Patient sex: F
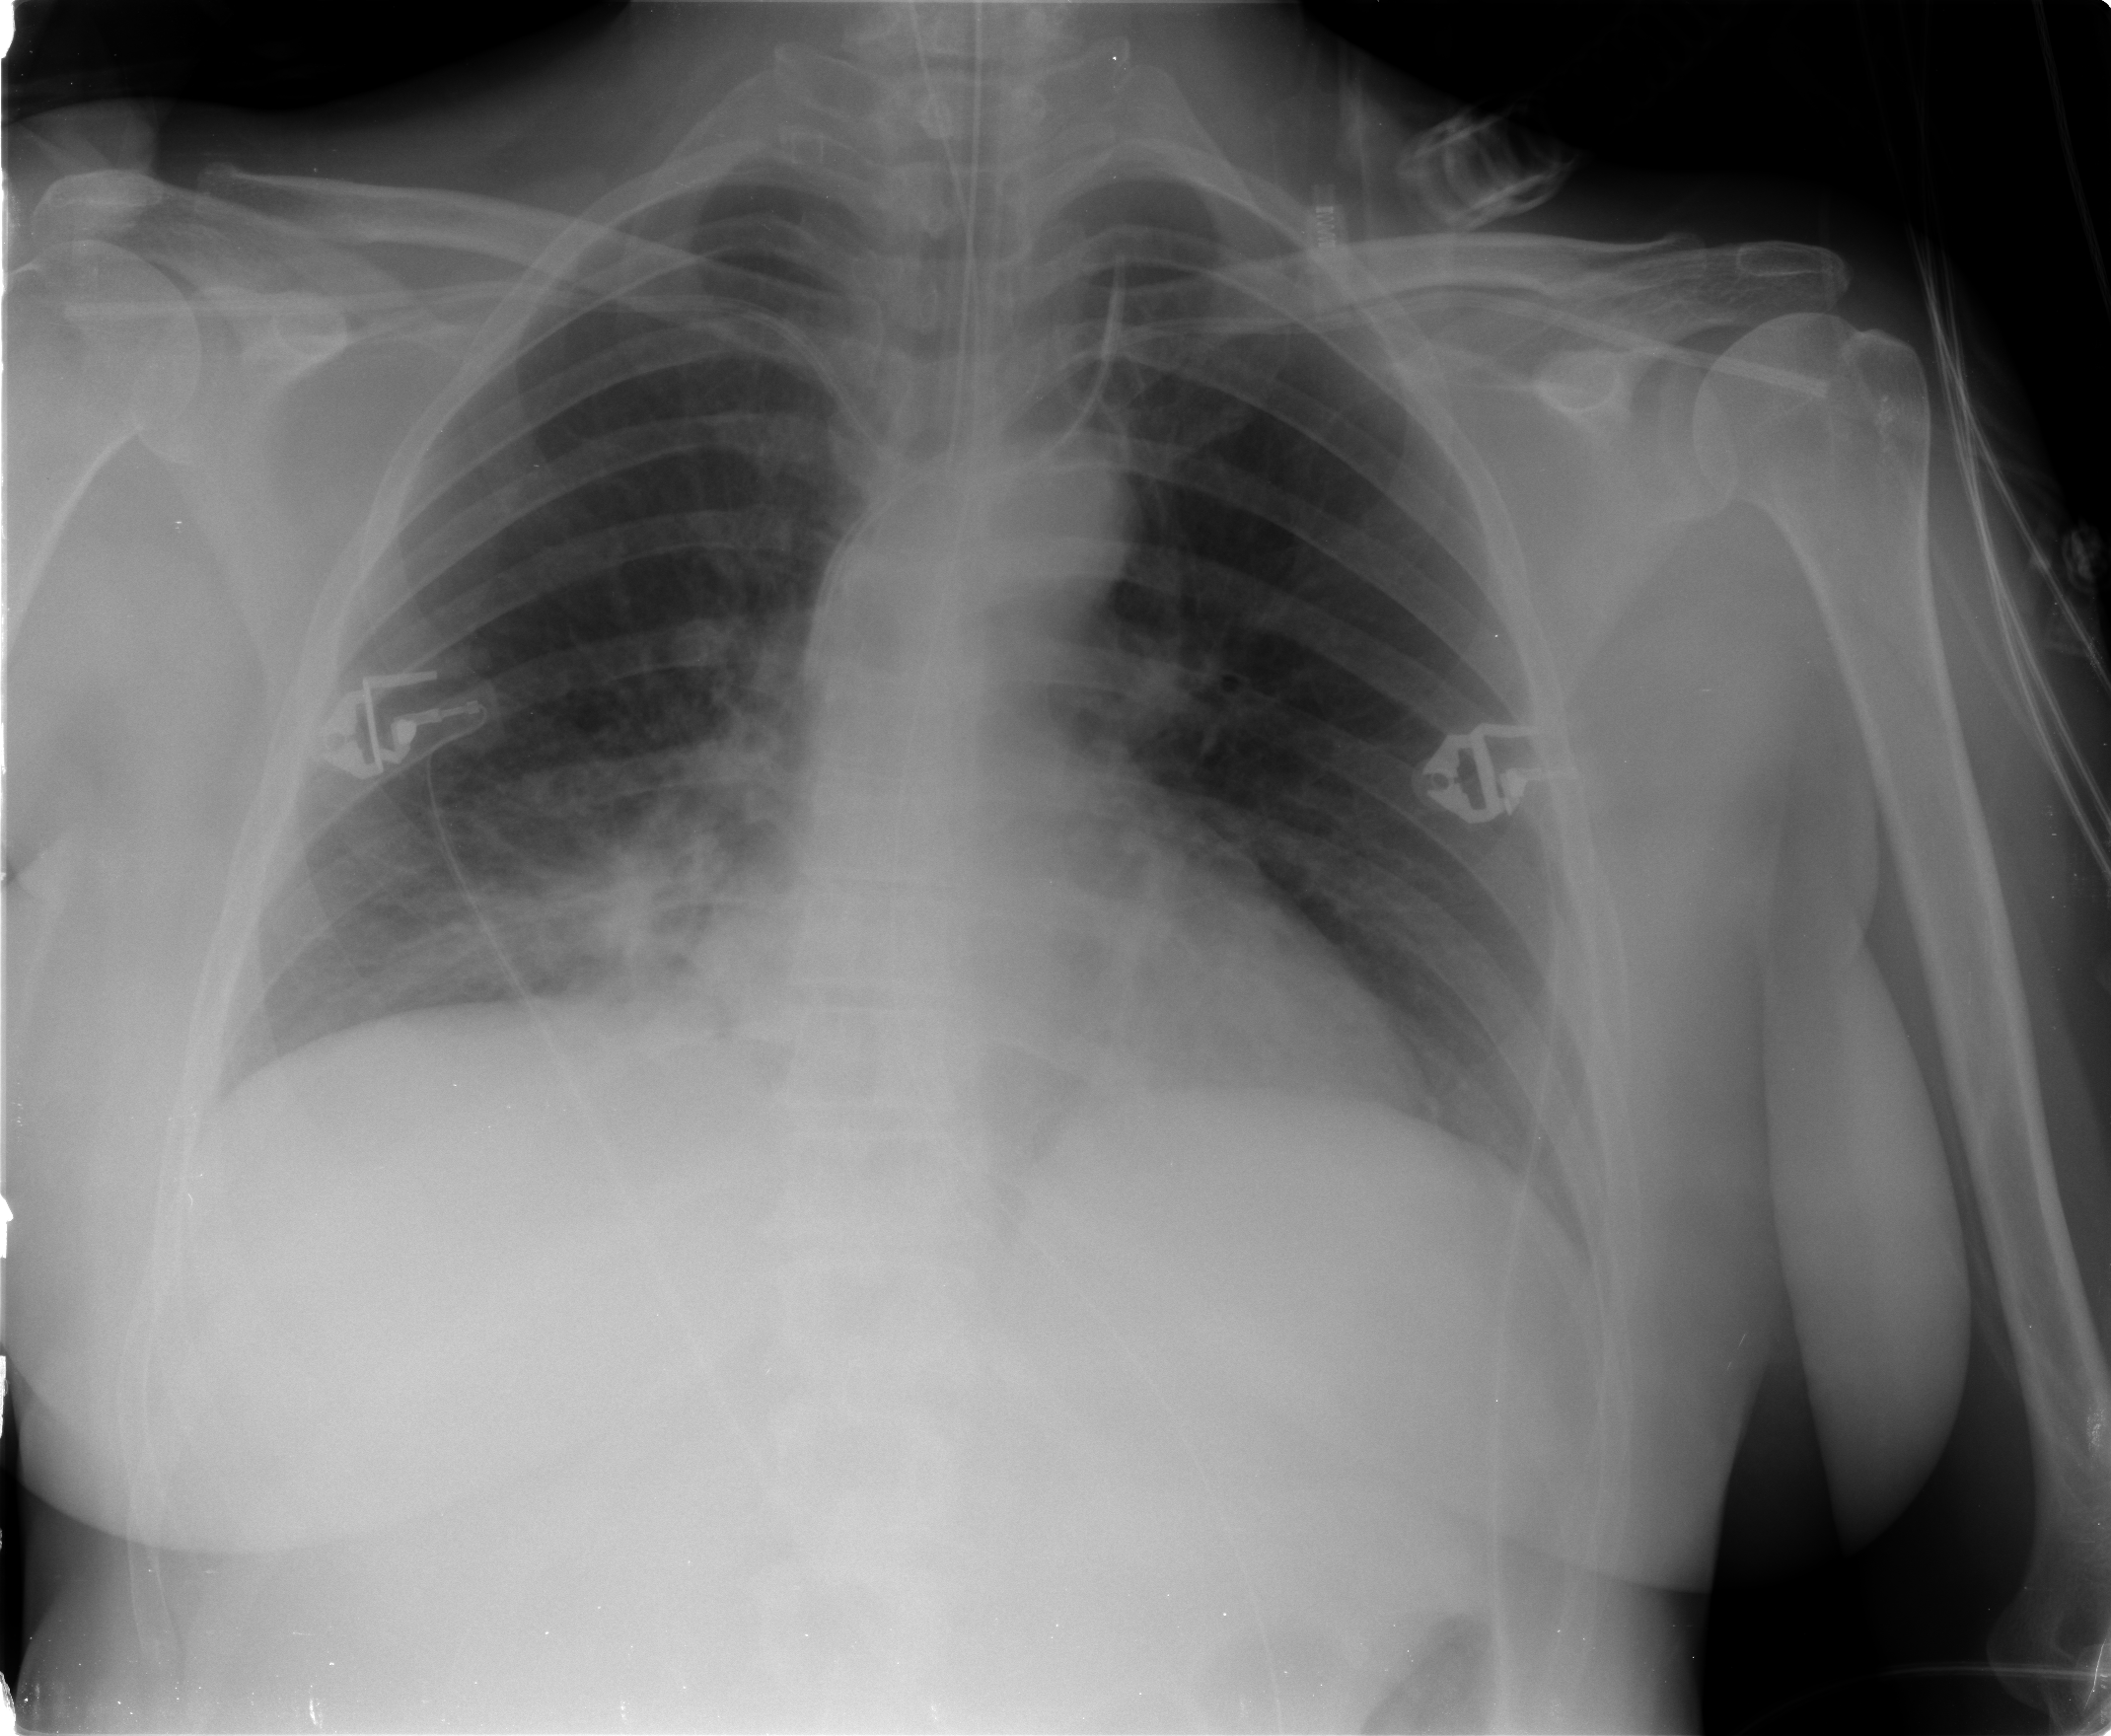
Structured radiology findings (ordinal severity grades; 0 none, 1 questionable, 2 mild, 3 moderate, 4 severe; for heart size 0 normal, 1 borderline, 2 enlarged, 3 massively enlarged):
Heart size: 0
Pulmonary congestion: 0
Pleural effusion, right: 0
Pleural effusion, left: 0
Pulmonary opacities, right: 2
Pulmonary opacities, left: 0
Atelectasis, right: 2
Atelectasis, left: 0